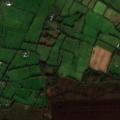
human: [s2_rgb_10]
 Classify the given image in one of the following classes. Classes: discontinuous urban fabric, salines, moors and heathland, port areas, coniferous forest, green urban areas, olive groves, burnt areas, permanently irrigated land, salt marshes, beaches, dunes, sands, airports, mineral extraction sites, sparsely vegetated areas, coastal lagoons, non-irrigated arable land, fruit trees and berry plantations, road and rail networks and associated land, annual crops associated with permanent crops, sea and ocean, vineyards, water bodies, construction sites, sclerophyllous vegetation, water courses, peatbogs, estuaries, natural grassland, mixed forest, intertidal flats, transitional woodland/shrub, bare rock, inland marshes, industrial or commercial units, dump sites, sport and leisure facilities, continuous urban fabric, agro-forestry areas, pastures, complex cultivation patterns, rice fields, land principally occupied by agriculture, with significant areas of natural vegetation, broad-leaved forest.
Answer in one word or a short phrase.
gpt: pastures, peatbogs